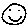
Label: smiley face